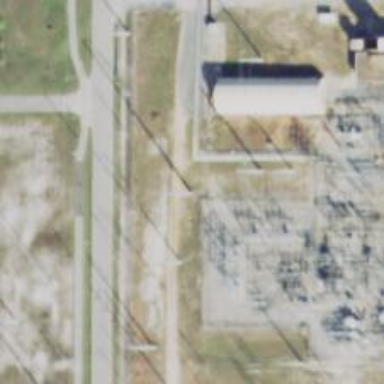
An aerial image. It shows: Power pole.